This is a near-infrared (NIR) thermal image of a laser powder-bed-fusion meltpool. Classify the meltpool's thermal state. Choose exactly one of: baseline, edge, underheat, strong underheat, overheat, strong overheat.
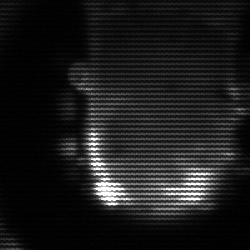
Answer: baseline